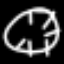
Label: clock